Field crop: maize
Growth stage: 2
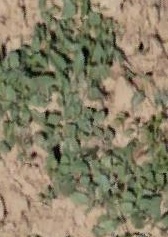
Species: convolvulus